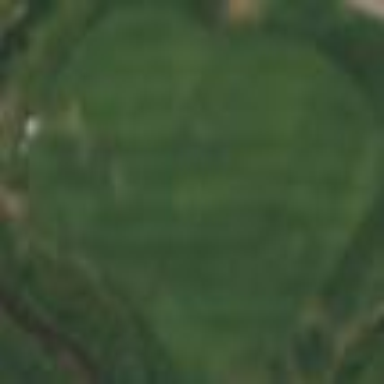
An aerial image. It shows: Golf fairway surrounded by grass.